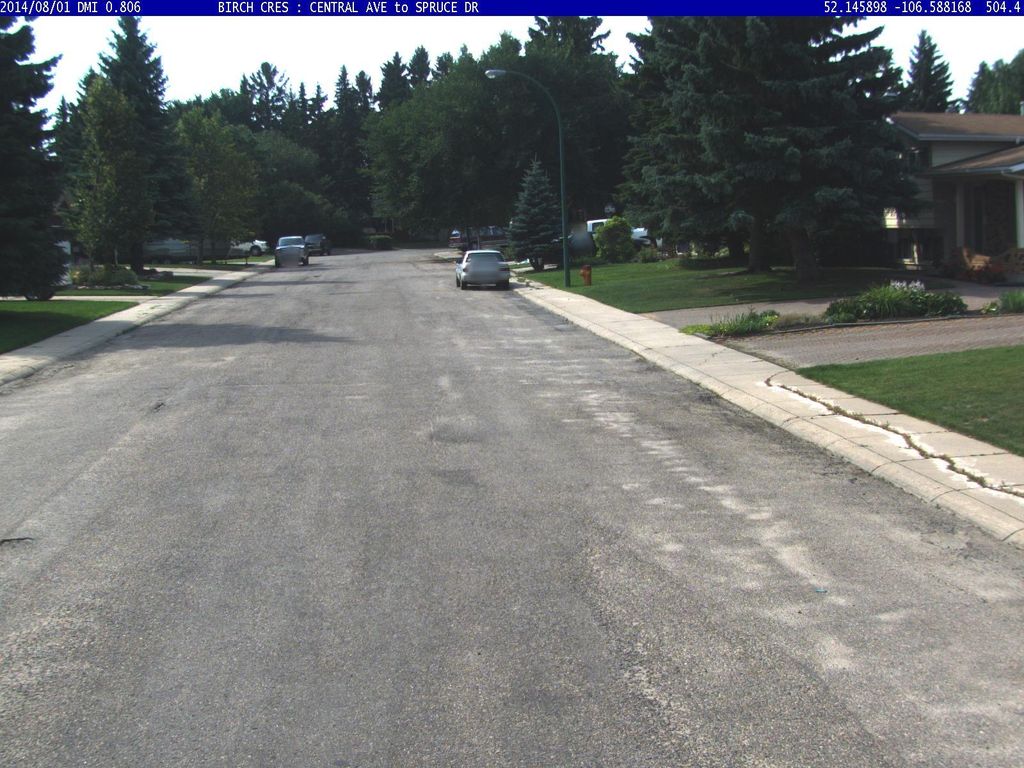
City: saskatoon